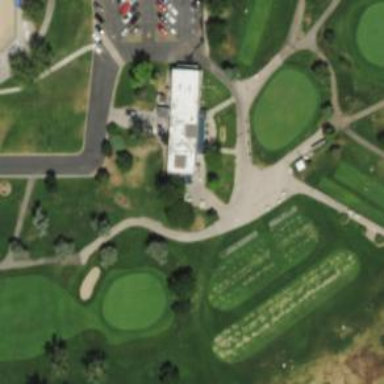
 also known as cartpath. It has grade1 tracktype and is specifically designed for golf carts."